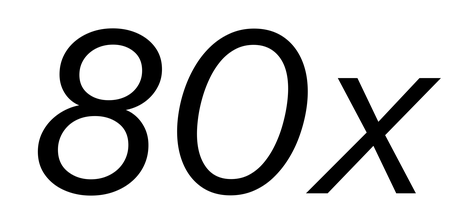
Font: InstrumentSans-Italic_Italic